Question: I have a bit of PHP code that's baffling me for some reason. I know that I need to iterate through the array and run a SQL query for each value in the array, but I'm getting lost of how to do that in my code:
'''
$kit_bin_count = 0;
$kit_itemno_array = null;
$kit_bin_array = null;
// iterate through array
while ($kit_row = odbc_fetch_array($result_ickitd)) {
// store results from mysql in our own PHP array
$kit_itemno_array[$kit_count] = $kit_row['COMPONENT'];
// increment counter
$kit_count++;
}
for($k=0;$k<sizeof($kit_itemno_array);$k++) {
$var_kit_item = $kit_itemno_array[$k];
$newvar_kit_item = trim($var_kit_item);
}
/* $params = "'".implode("','",$kit_itemno_array)."'";
echo "$params"; */
/* foreach ($kit_itemno_array as $country)
{
$query .= "OR stv.name = '{$country}', ";
} */
$sql_kit_bin="SELECT * FROM icitem, iciloc WHERE icitem.itemno = '$kit_itemno_array[$k]' AND iciloc.itemno = icitem.itemno";
$result_kit_bin=odbc_exec($conn,$sql_kit_bin);
while ($kit_bin_row = odbc_fetch_array($result_kit_bin)) {
$kit_bin_array[$kit_bin_count] = $kit_bin_row['PICKINGSEQ'];
$kit_bin_count++;
print_r($kit_bin_array);
}
// END KITTING
echo "<span style="color:#66CCFF">";
echo "$kit_bin_array[$k]";
foreach ($kit_bin_array as $kit_bin) {
// if(strpos($file_array, $kit_item ) !== FALSE) {
echo '<br />' . $kit_bin ; }
// else {
// $kit_post_array[] = $kit_item;
// echo '<br />' . 'KI: ' . $kit_item ; }
// }
echo "</span>";
'''
My code is returning the first value correctly and placing it in the '$kit_item_array' variable, but additional rows are getting lost. I'm unsure of how to loop this inside of my existing loop so everything is returned properly.
Here is a screenshot of the results, including a 'print_r()' of the arrays being returned.

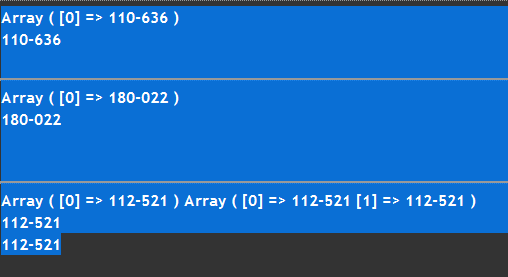
Answer: If you indent your code properly, you will find it easier to spot problems in your code. In your case, I suspect the problem lies in an extra '}' here:
'''
for($k=0;$k<sizeof($kit_itemno_array);$k++) {
$var_kit_item = $kit_itemno_array[$k];
$newvar_kit_item = trim($var_kit_item);
} // <<--- This closes the loop when I don't think you meant to
'''
You code can be reduced down to one loop and a single query, I suspect (assuming you are using MySQL, as one of your comments suggests). I can;t give you the complete code because your first query is not shown, but lets for the purposes of this example say it is:
'''
SELECT COMPONENT FROM items
'''
If we make your second query, the one shown above, into:
'''
SELECT *
FROM icitem t
JOIN iciloc l ON l.itemno = t.itemno
WHERE t.itemno IN (
SELECT COMPONENT
FROM items
)
'''
...it pretty much renders all the code prior to that query pointless.